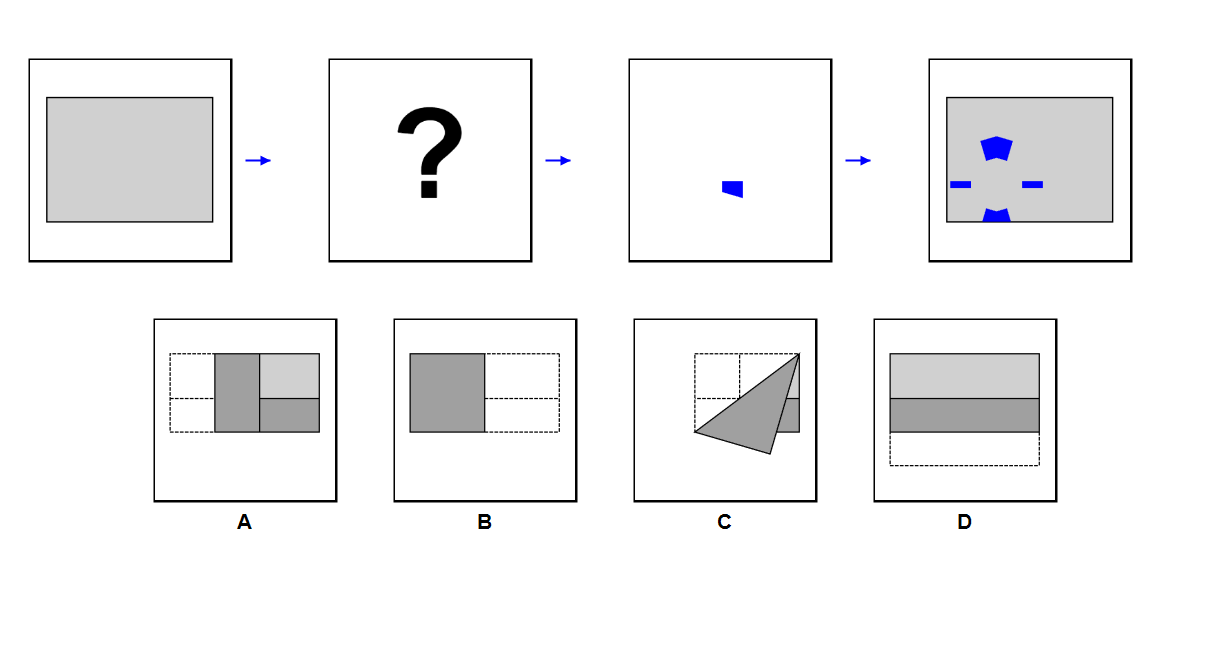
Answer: B